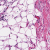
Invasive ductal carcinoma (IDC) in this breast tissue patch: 0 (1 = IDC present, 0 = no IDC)